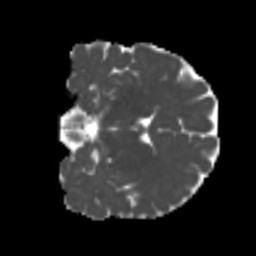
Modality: MD
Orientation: coronal
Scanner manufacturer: siemens
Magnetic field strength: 3 T
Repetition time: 4 s
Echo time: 0.0594 s